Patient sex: M
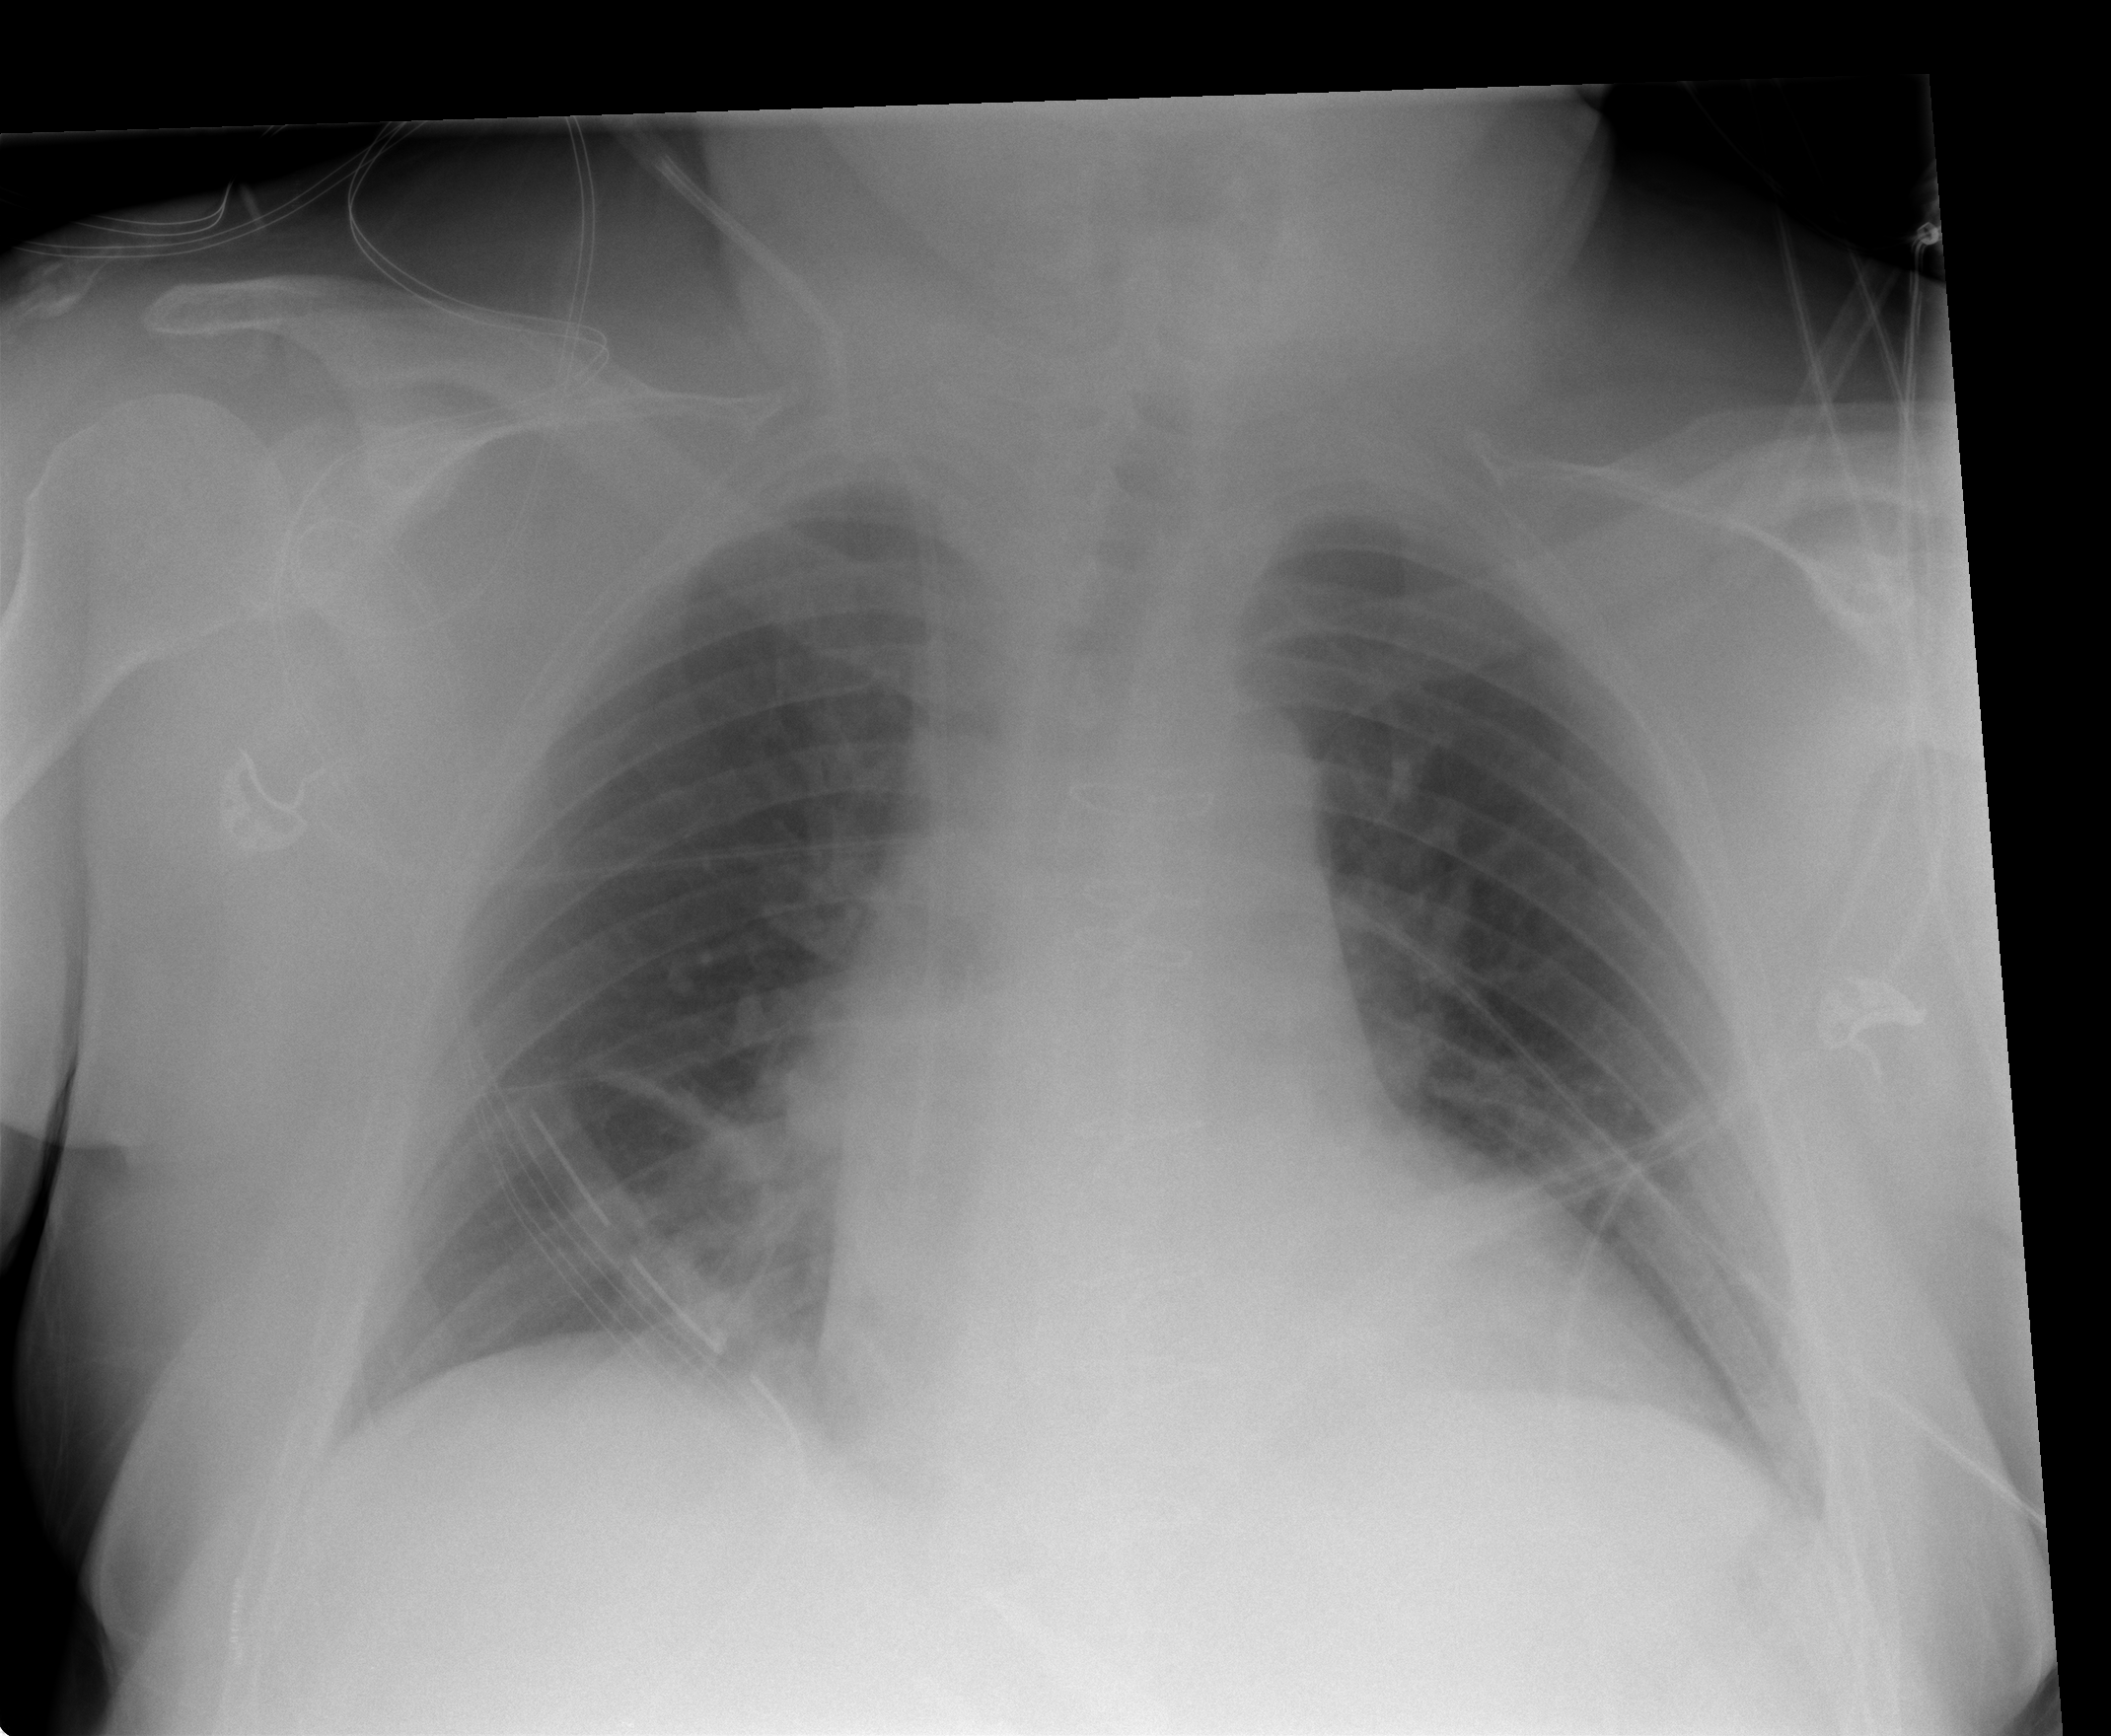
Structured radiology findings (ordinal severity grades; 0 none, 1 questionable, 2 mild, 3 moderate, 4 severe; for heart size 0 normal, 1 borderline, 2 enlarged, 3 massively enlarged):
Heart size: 1
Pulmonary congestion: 2
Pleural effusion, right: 1
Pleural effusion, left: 1
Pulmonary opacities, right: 0
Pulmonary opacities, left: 0
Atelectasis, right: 1
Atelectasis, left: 0